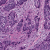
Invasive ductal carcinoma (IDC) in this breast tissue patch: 1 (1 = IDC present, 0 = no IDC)